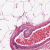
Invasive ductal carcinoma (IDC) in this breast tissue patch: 0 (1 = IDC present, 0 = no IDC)